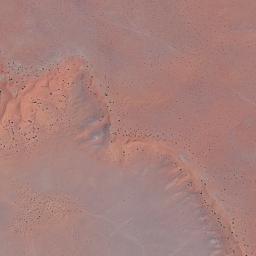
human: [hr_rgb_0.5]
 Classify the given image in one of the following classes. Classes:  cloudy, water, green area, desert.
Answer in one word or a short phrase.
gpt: desert